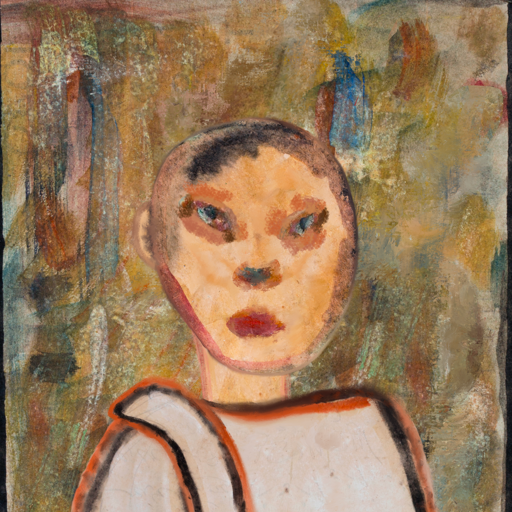
Background: Pipe, Head And Neck Front: Childish, Face Front: Boggyland, Bust: Roy_Bahadur, Hair Front: Blank, Head Accessory: Blank, Second Necklace: Blank, Necklace: Blank, Baby: Blank